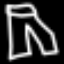
Label: pants